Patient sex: F
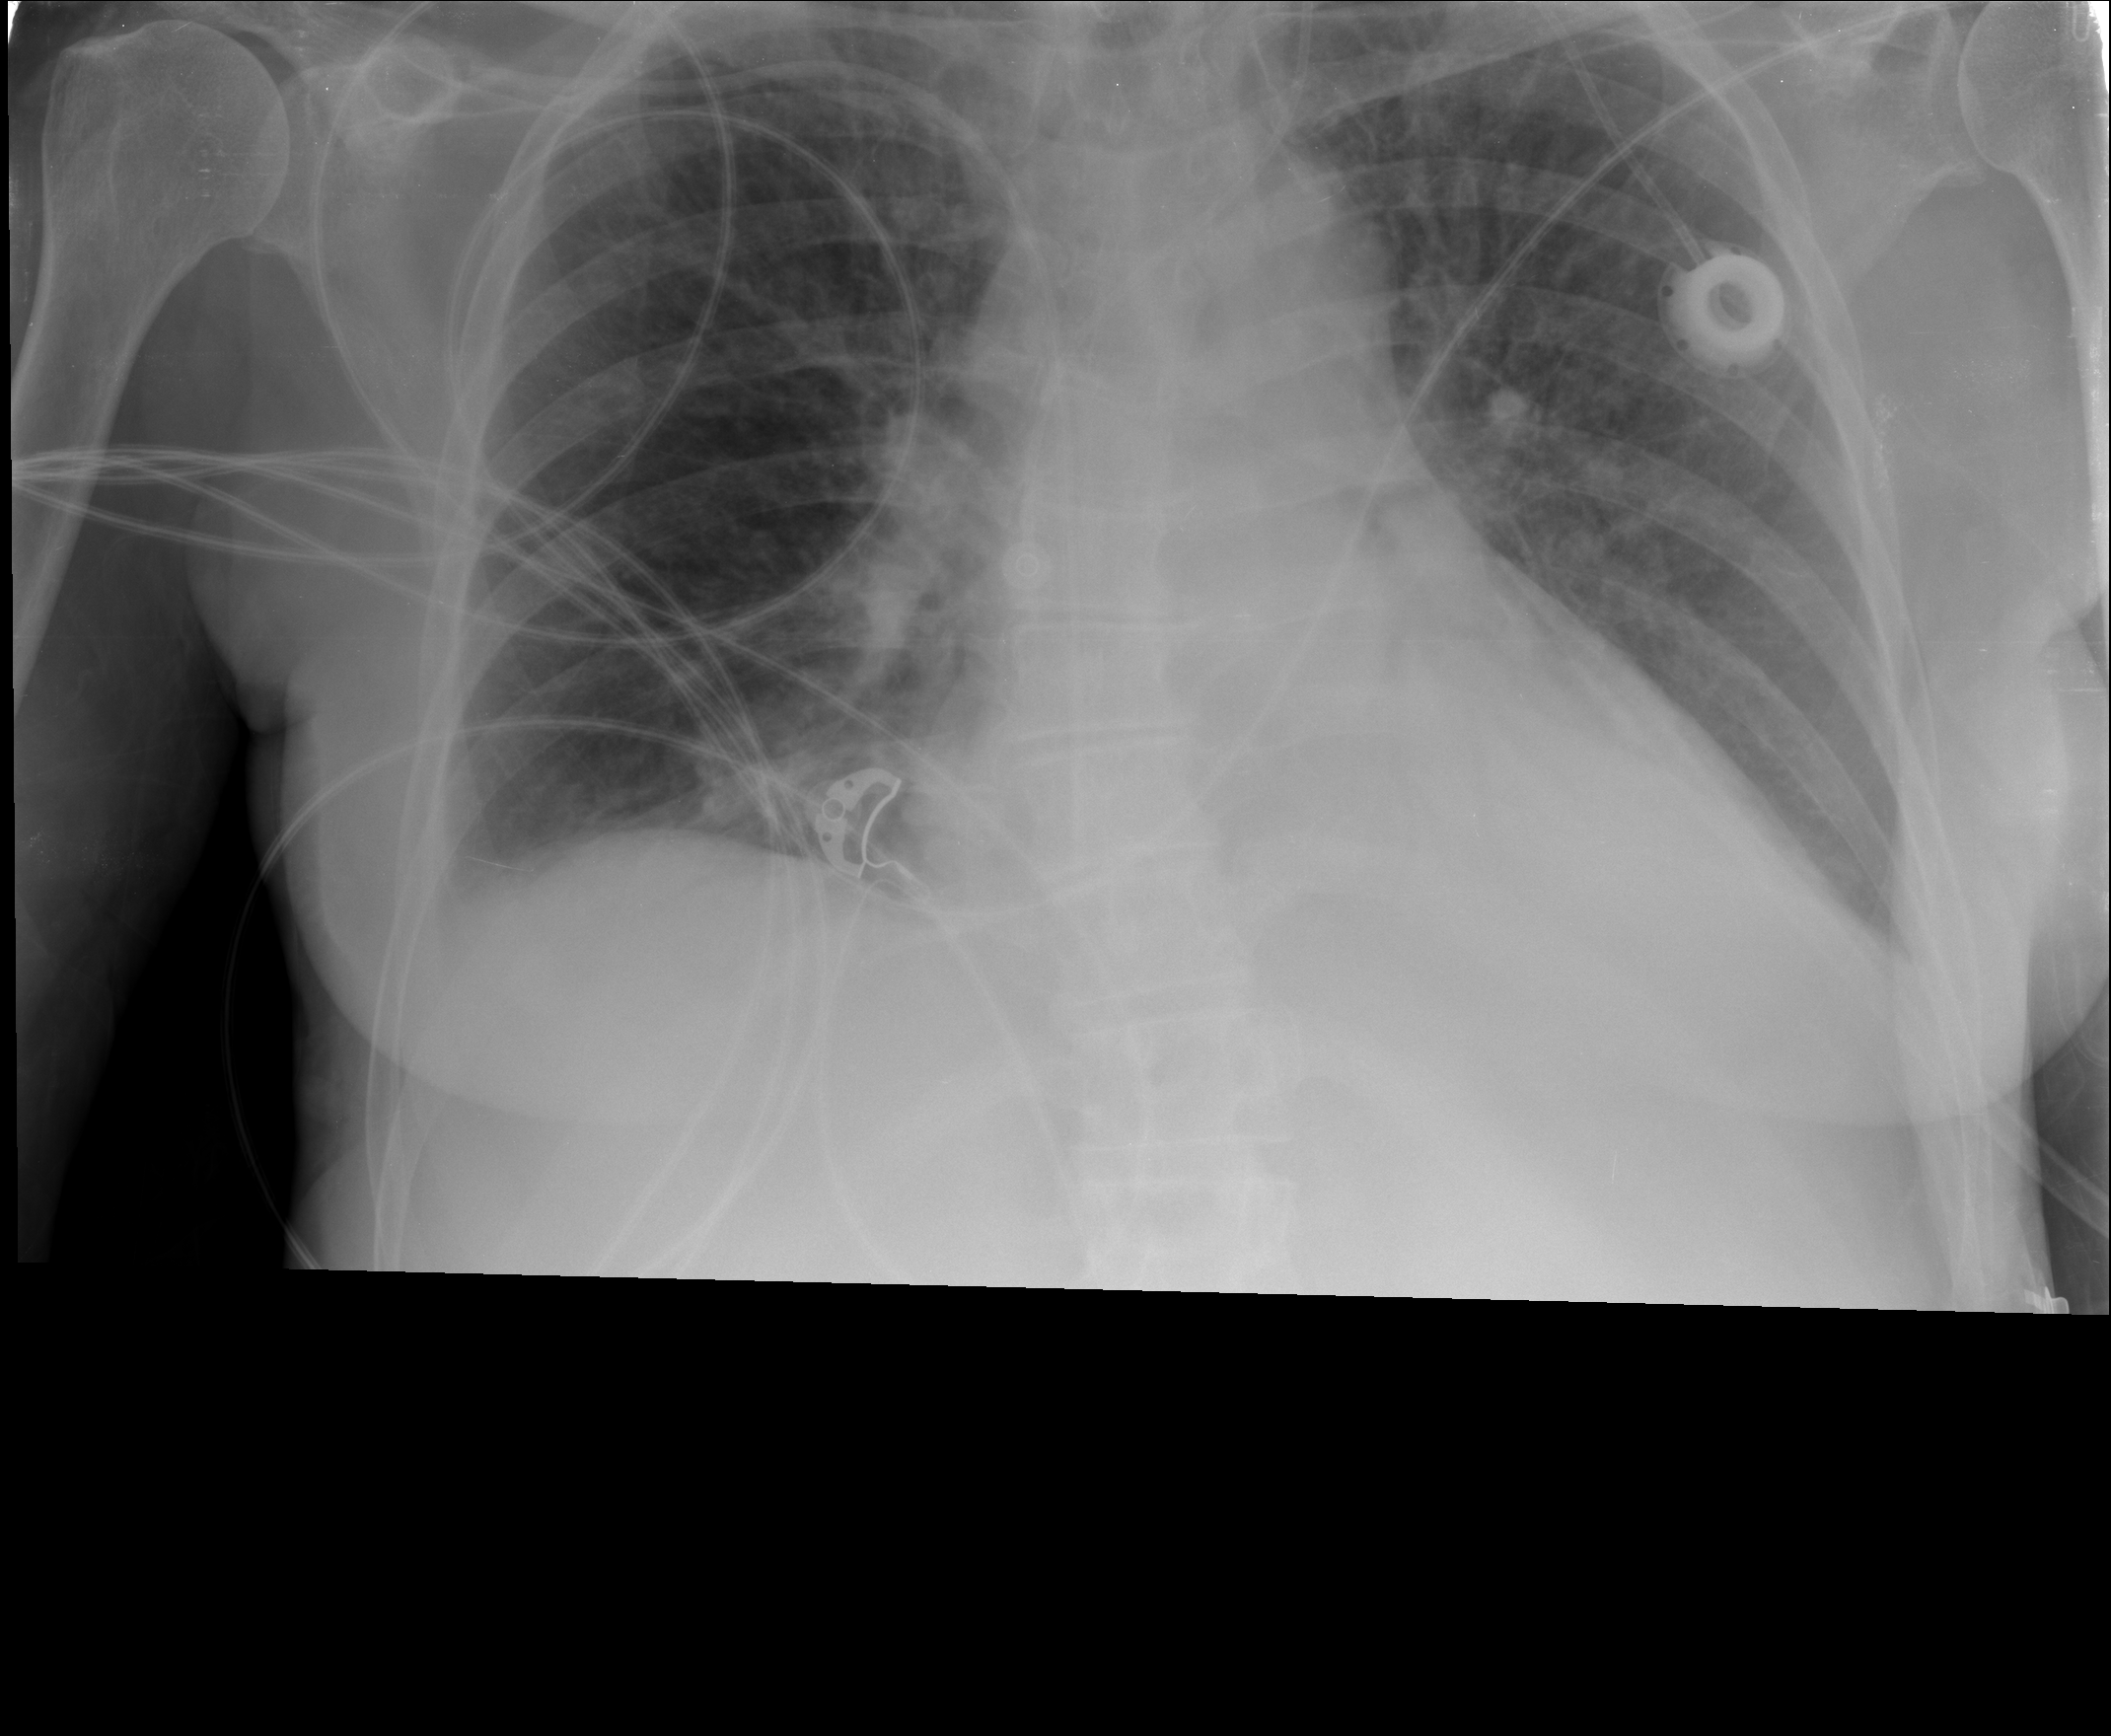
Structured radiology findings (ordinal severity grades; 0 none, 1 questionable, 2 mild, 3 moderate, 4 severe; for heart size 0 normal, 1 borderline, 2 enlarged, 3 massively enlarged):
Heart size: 2
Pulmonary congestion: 2
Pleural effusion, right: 2
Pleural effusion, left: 2
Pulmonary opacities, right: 0
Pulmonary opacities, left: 0
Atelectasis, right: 0
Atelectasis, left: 0